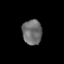
Tissue: lung
Cell type: Endothelial cells
Senescence score: 0.2306
Nuclear area (px): 481
Mean DAPI intensity: 109.83